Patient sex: M
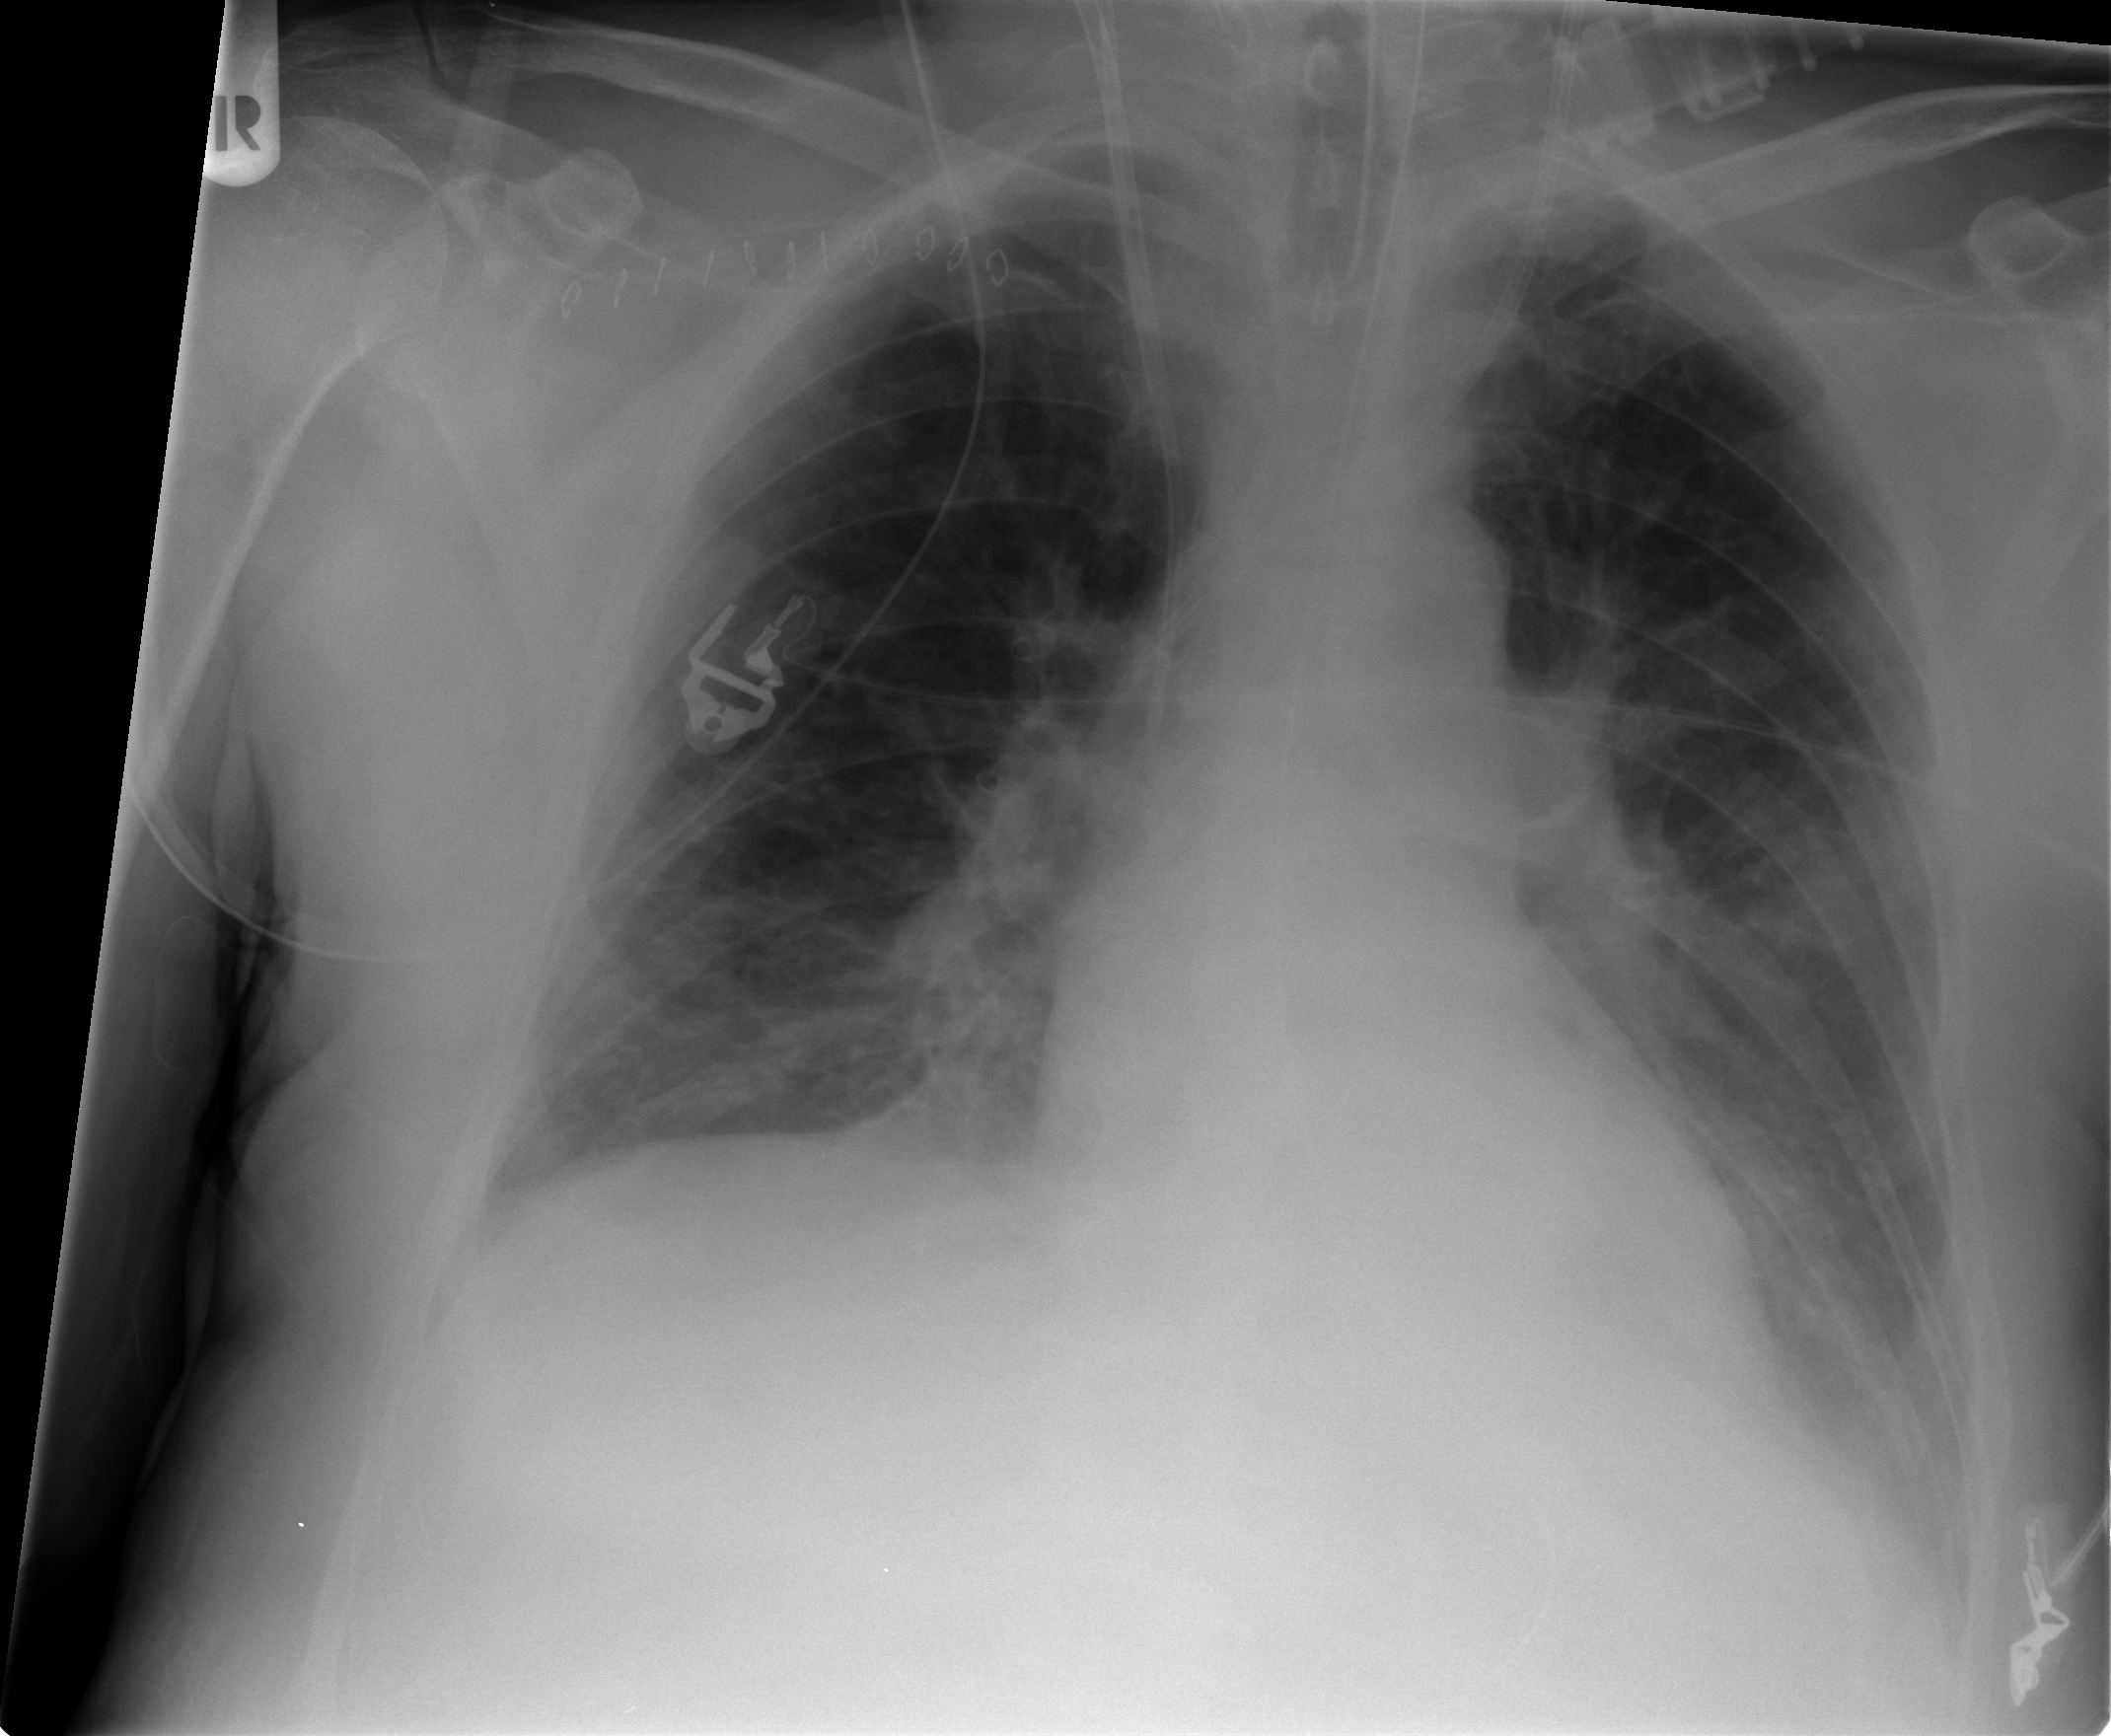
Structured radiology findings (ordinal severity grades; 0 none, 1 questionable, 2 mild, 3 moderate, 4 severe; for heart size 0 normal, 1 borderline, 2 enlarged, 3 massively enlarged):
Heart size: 0
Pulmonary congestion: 1
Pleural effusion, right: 1
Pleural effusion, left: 2
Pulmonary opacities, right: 2
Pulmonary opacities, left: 3
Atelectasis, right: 2
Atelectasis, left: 2